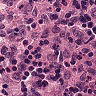
Metastatic tissue present: no